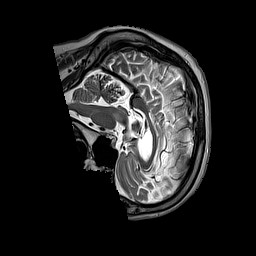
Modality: T2w
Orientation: sagittal
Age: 56
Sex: male
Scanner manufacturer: siemens
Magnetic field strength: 3 T
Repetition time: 3.2 s
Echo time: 0.212 s